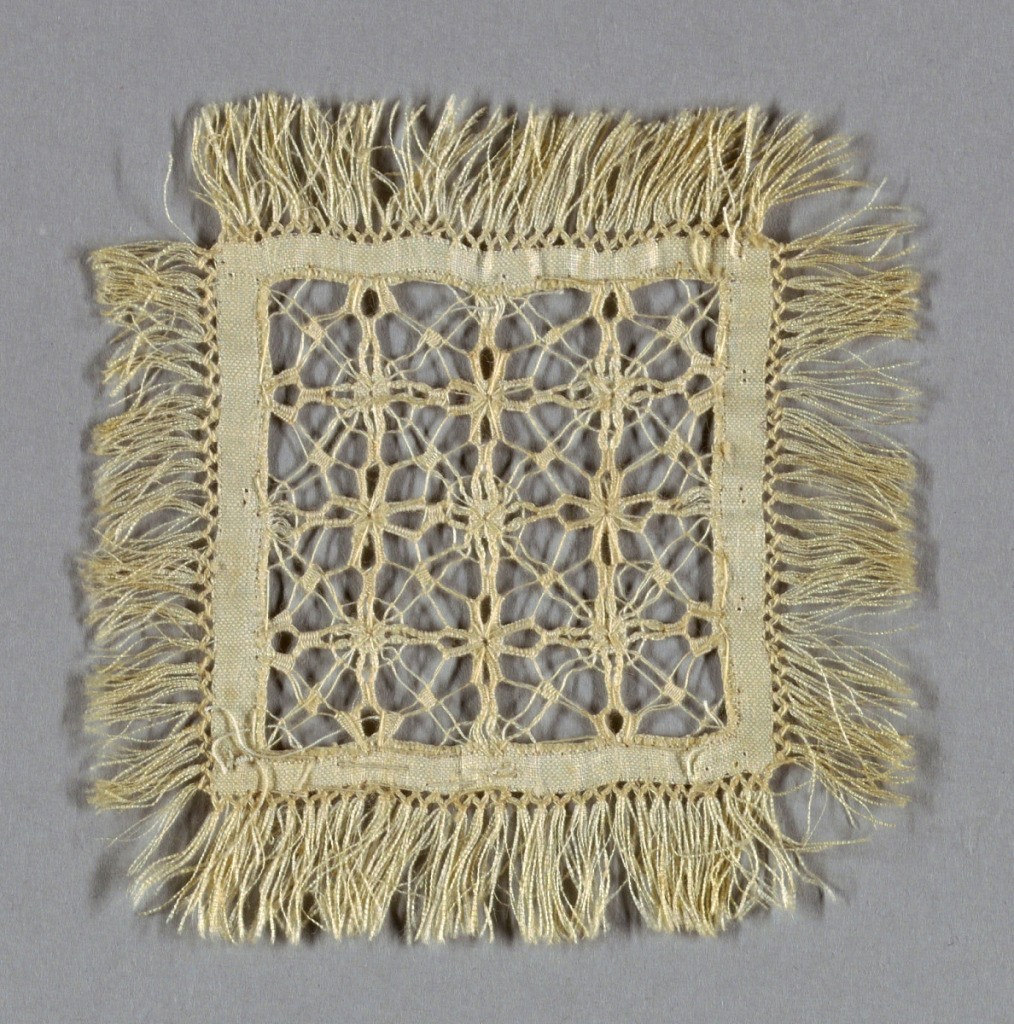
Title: Sample
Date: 1892
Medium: linen Technique: grid of withdrawn element with needke lace, reticellla style
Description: Square of fringed linen with center portion ornamented with drawn and cutwork with lace stitches. One of six samples mounted on a piece of blue satin ribbon.